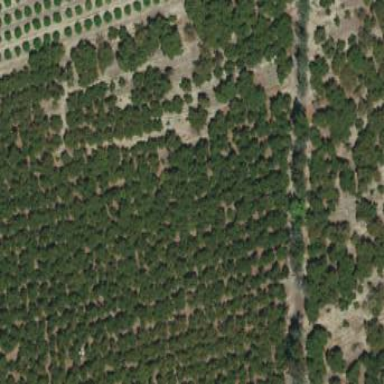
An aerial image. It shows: Orchard.